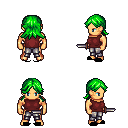
a pixel art fantasy rpg character, male body template, human, tanned skin, maroon sleeveless shirt, metal pants, green loose hair, black slippers, dagger, four views (front, back, left, right), 2x2 character sprite sheet, small pixel art, hard edges, no anti-aliasing